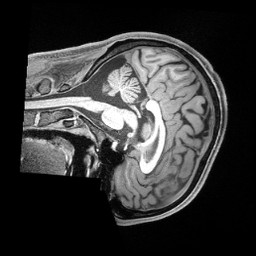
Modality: T1w
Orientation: sagittal
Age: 28
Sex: male
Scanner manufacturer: siemens
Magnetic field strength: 3 T
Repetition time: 2.4 s
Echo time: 0.00228 s